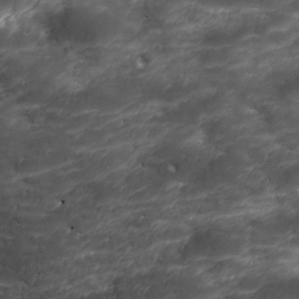
Label: non_frost